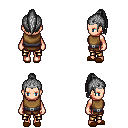
a pixel art fantasy rpg character, female body template, human, light skin, leather chest armor, gold greaves, gray long topknot hairstyle, silver tiara, brown slippers, four views (front, back, left, right), 2x2 character sprite sheet, small pixel art, hard edges, no anti-aliasing